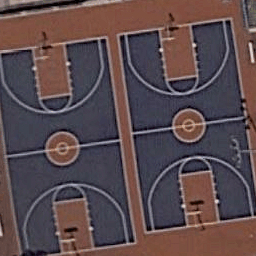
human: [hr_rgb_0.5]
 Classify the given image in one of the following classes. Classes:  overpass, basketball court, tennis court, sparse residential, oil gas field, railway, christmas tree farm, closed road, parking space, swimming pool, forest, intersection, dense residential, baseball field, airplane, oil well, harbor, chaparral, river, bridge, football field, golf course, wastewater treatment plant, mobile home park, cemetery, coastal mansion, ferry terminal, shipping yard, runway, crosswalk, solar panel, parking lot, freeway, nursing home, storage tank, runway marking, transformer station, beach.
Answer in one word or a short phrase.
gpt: basketball court